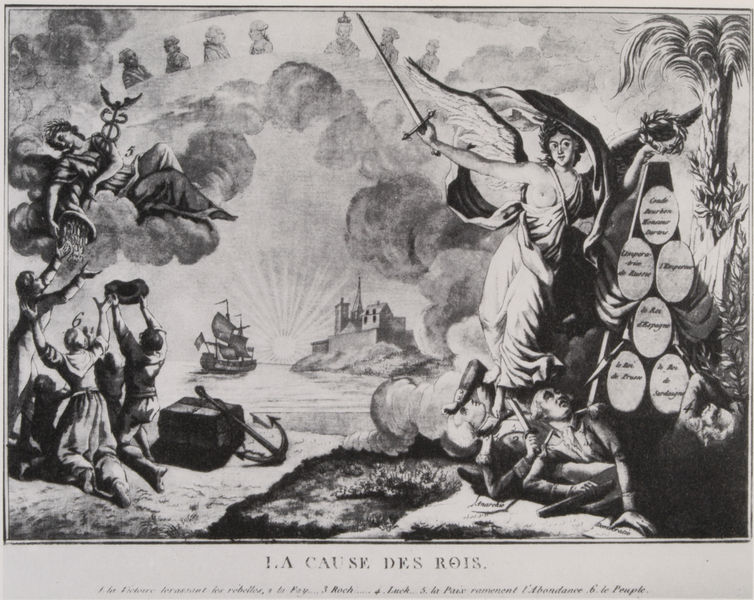
Titel: Die Sache der Könige
Standort: Paris
Institution: Bibliothèque Nationale.
Schlagwörter: baum, flügel, himmel, kampf, mann, meer, nackt, umhang, wasser, weiß, wolken, frauen, menschen, stadt, ufer, brust, busen, frankreich, frau, grau, hut, köpfe, licht, männer, schwarz, zeichnung, gebäude, gras, haus, schloss, wiese, wolke, leute, mütze, rahmen, tot, füllhorn, portrait, porträt, sonnenaufgang, kirche, rauch, sonne, insel, adel, kind, krone, boot, handel, engel, küste, schiff, schrift, segel, segelboot, strand, mast, segelschiff, grafik, graphik, sonnenuntergang, französisch, masten, könig, soldaten, karikatur, inschrift, palme, brustwarze, segeln, griff, paradies, tusche, truhe, burg, kloster, strahlen, geld, druck, druckgraphik, lithographie, schwarz weiss, holzstich, radierung, stich, titel, schwert, text, tote, bleistift, kiste, beten, allegorie, kranz, lorbeer, lorbeerkranz, göttin, sieg, gestalten, namen, wappen, nimbus, freiheit, götter, sonnenstrahlen, reichtum, könige, heilige, anker, hermes, merkur, sechs, kupferstich, victoria, glück, republik, betteln, koffer, siegeskranz, justitia, inschriften, tafeln, gaben, strahlennimbus, gesetz, paket, fortuna, schatztruhe, menshen, edelleute, paradise, engels, caduceus, kurfürsten, lorberkranz, holzstick, angelegenheit der könige, inschrit, la cause des rois, la france, segelshiff, 6, tella cause des rois, gesetestafeln, rois, ernennen